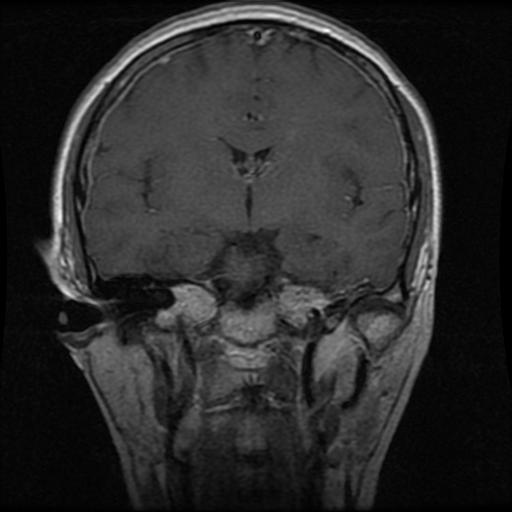
Label: pituitary